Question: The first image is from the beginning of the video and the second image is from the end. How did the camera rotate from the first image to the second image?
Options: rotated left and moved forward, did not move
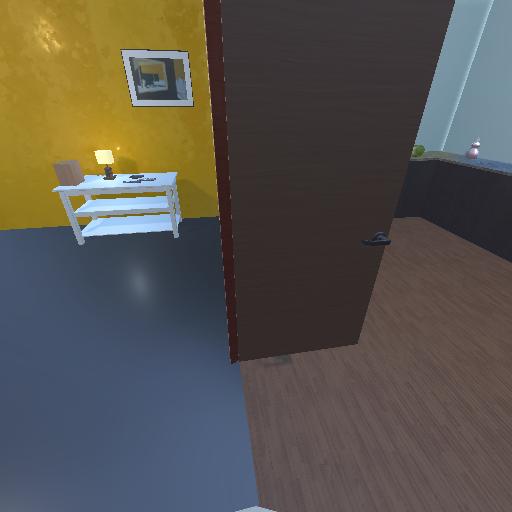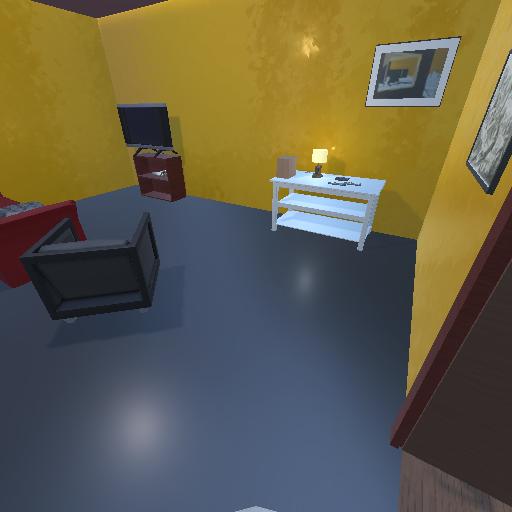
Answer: rotated left and moved forward